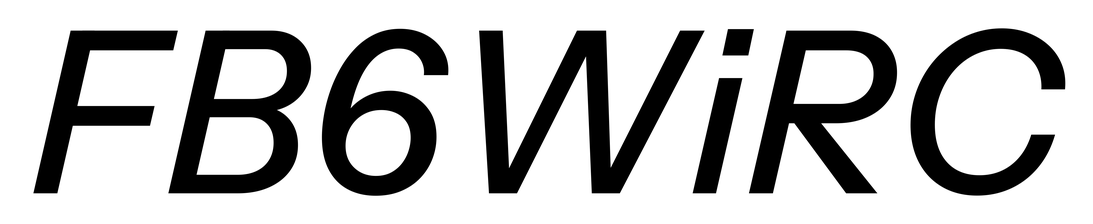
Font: InstrumentSans-Italic_Medium_Italic